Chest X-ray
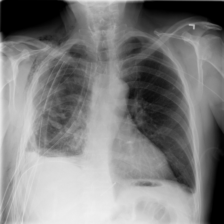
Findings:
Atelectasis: negative
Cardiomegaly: negative
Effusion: negative
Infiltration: negative
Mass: negative
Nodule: negative
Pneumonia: negative
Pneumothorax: negative
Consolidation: negative
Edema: negative
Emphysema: negative
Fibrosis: negative
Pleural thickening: negative
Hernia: negative